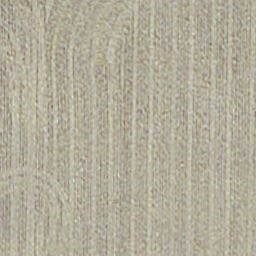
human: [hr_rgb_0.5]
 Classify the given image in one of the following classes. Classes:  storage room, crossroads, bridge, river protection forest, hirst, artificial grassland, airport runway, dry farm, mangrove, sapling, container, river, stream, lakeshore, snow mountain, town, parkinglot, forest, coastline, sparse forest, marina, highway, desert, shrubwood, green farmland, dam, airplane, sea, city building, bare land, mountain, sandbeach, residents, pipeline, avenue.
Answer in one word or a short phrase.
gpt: dry farm